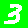
Digit: 3